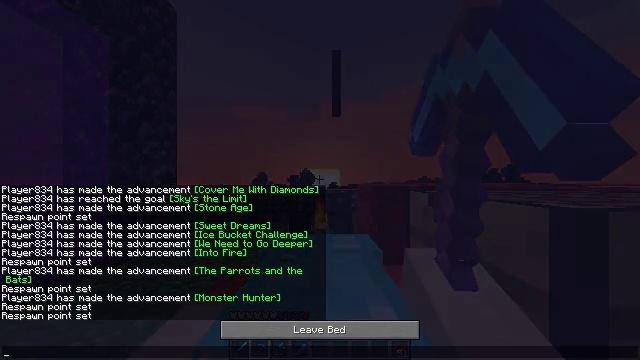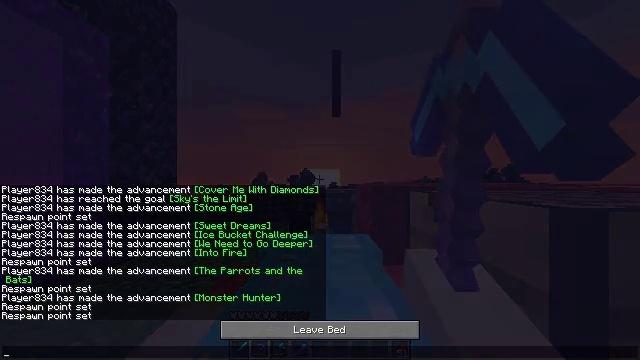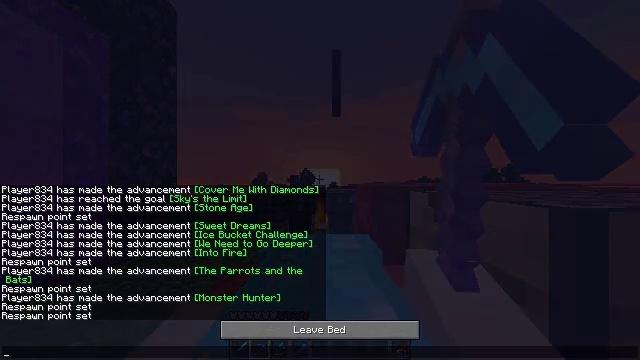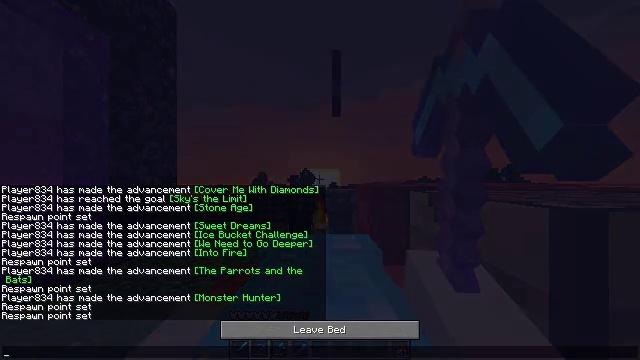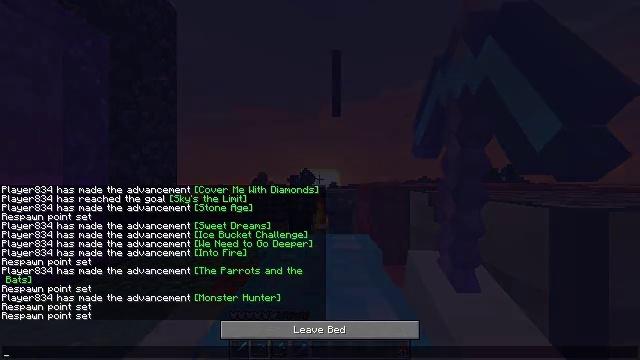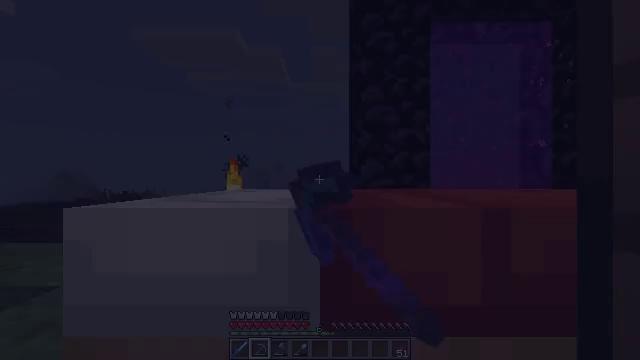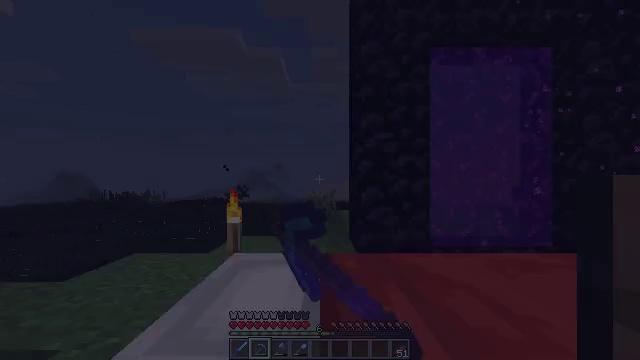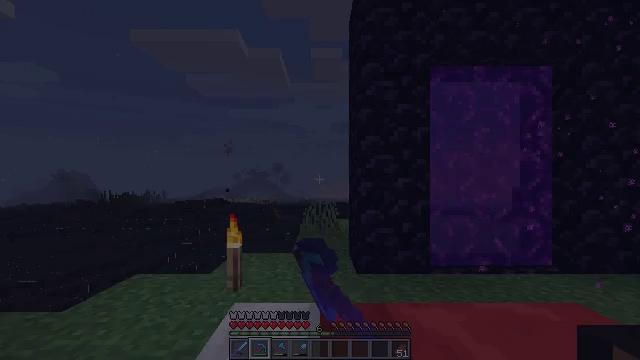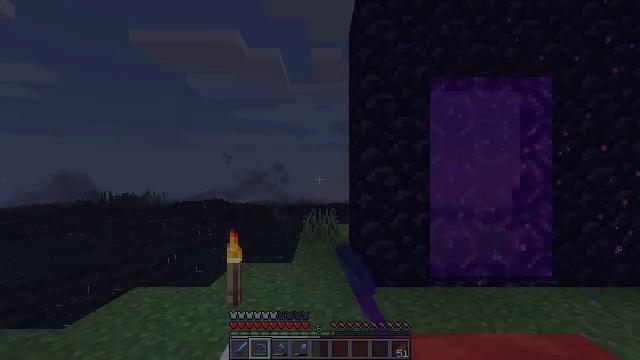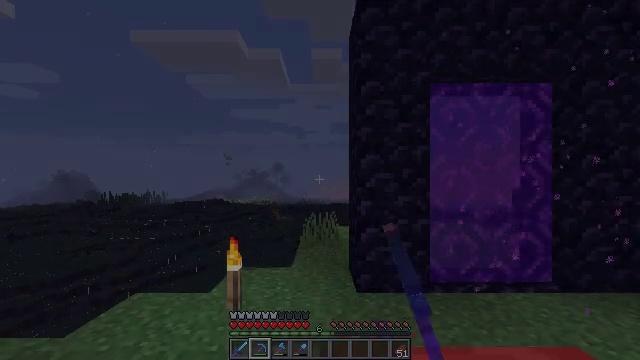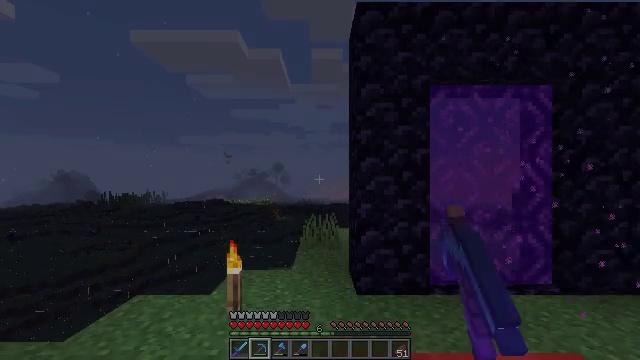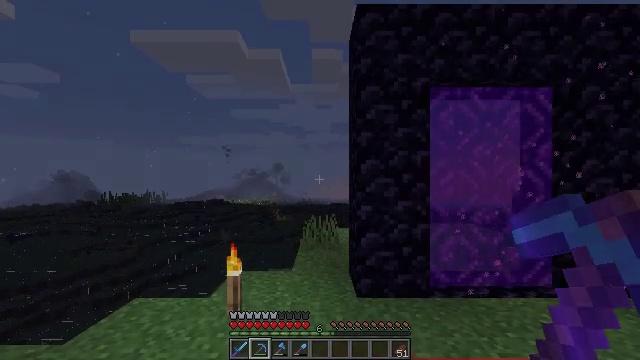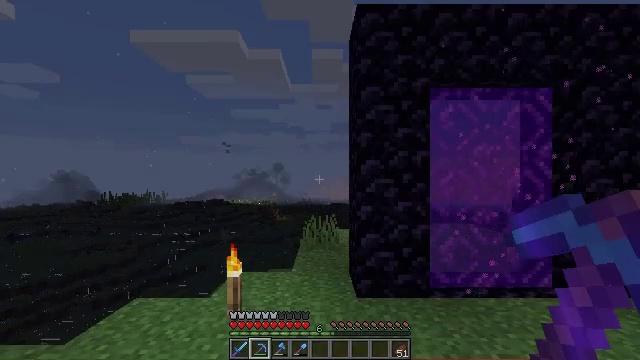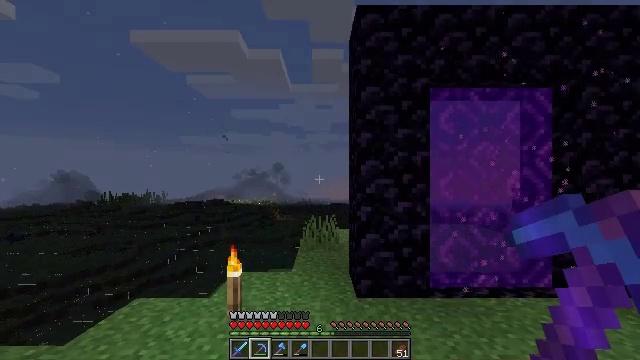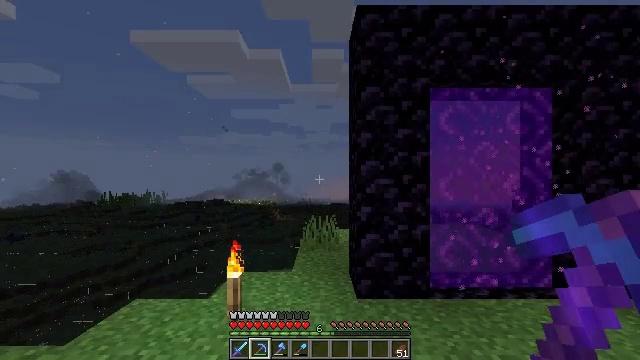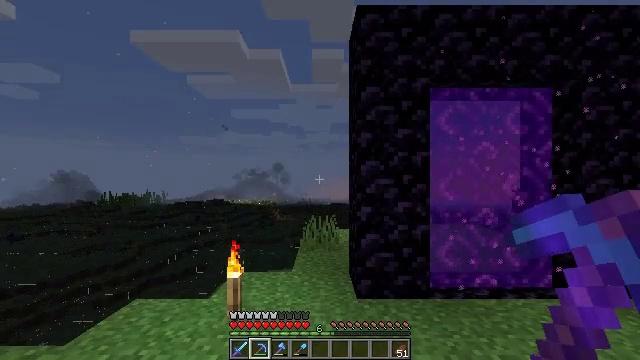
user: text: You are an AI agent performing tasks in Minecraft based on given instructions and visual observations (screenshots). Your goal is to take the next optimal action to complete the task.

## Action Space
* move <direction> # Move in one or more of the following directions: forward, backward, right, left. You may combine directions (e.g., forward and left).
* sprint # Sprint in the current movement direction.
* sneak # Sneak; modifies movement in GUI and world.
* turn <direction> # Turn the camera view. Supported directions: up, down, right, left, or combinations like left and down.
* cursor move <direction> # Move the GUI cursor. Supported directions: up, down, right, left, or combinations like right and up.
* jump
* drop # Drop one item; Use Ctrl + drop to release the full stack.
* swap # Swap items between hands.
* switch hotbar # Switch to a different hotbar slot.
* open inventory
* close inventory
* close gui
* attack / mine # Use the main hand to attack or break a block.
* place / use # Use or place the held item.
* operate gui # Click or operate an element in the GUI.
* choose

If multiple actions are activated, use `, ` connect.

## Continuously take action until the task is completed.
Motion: motion action
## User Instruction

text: Collect the red shulker box into your inventory.
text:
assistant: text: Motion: no_op
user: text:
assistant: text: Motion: no_op
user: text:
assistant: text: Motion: no_op
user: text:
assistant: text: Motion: no_op
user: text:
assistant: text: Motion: no_op
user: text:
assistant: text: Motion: close gui
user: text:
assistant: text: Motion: no_op
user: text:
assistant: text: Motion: no_op
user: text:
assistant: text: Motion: no_op
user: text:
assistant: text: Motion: no_op
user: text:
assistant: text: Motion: no_op
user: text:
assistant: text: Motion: no_op
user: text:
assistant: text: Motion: no_op
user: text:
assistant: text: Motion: no_op
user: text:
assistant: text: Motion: no_op
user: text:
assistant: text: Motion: no_op
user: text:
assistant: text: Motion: no_op
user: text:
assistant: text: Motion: no_op
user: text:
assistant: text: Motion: no_op
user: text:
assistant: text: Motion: turn left and down
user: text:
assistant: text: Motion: turn left and down
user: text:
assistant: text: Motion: turn left and down
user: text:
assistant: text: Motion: turn left and down
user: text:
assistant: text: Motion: turn left and down
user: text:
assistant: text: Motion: turn left and down
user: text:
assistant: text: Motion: turn left and down
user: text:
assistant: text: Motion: turn left and down
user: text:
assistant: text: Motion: turn left and down
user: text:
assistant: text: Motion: turn left and up
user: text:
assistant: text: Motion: turn left and up